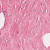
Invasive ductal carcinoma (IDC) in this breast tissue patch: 0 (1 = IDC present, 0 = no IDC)